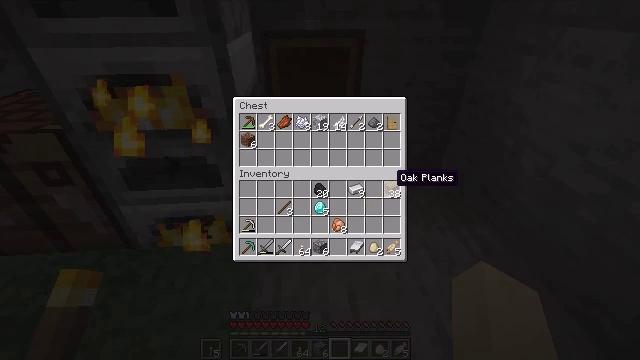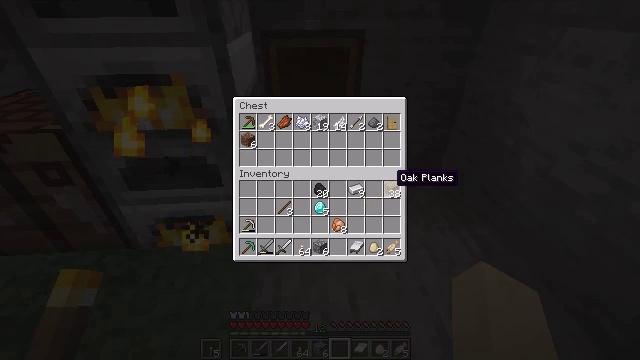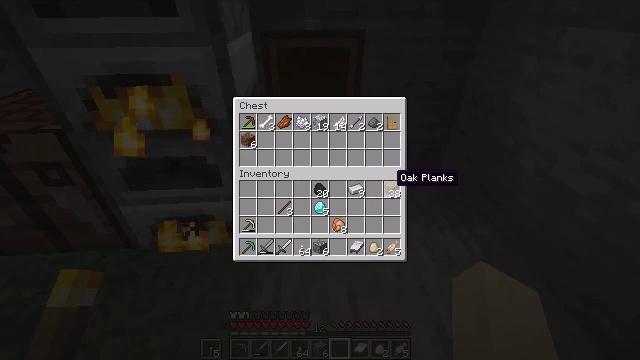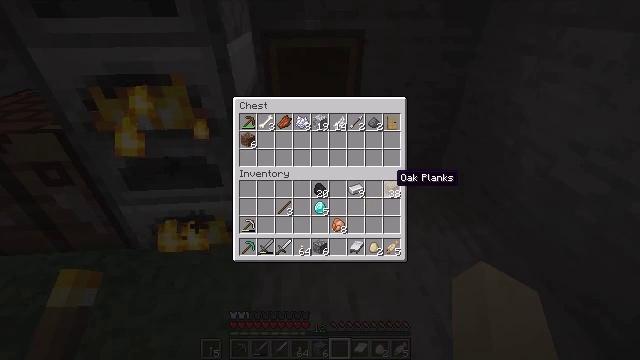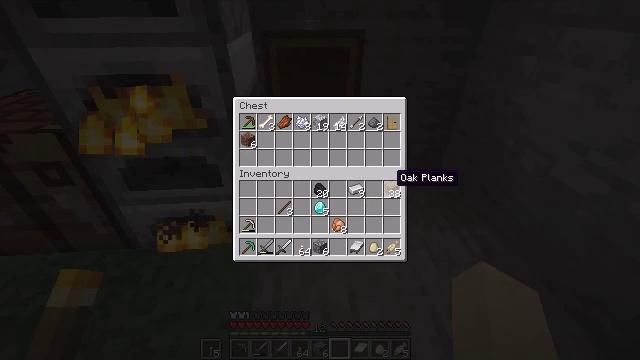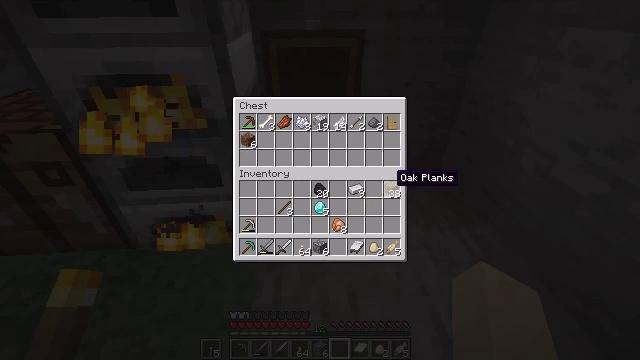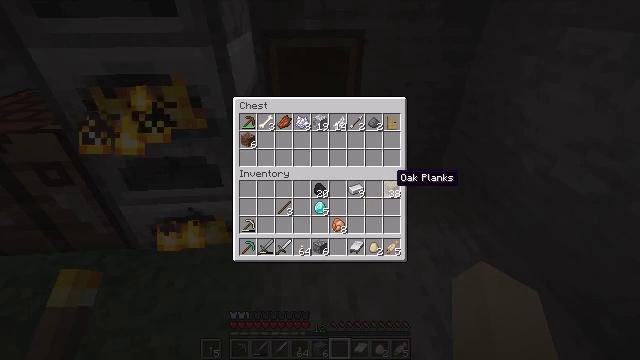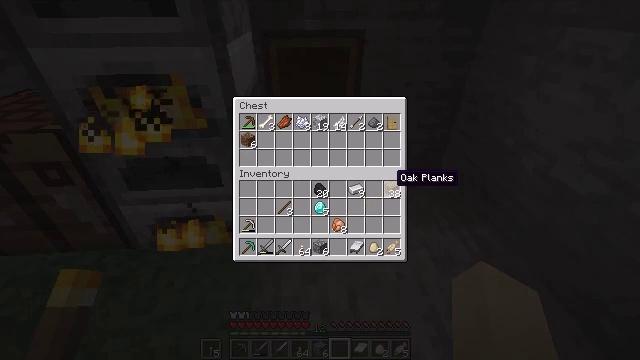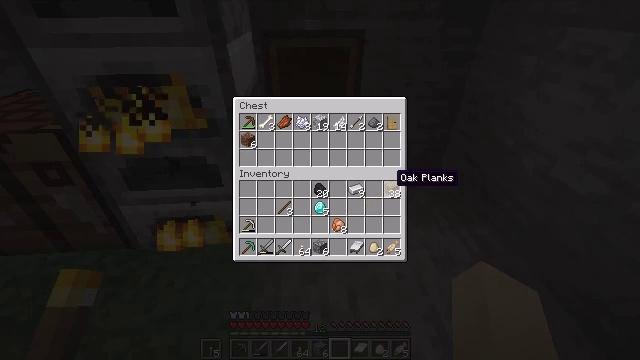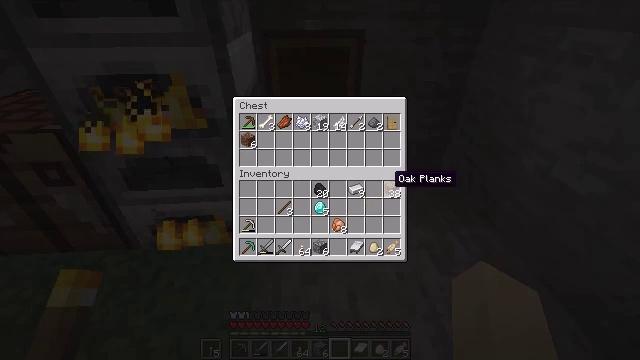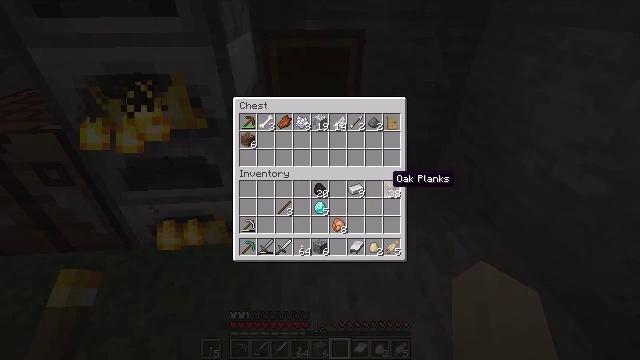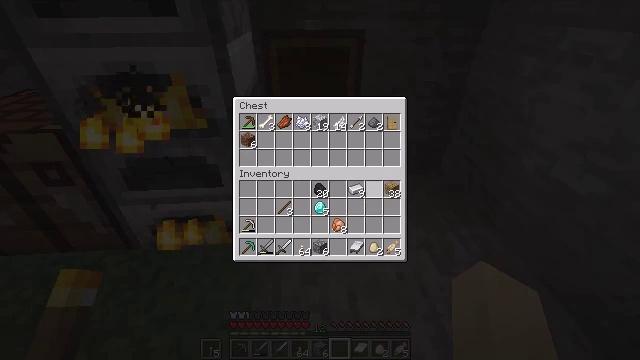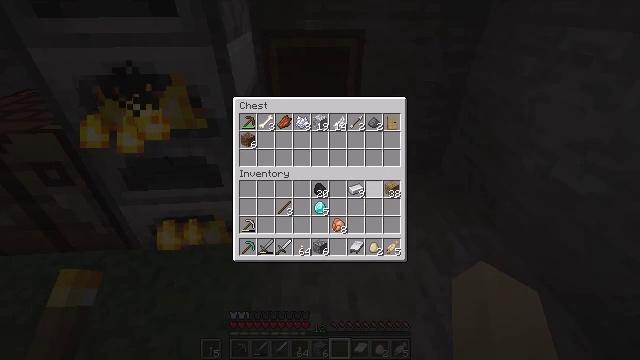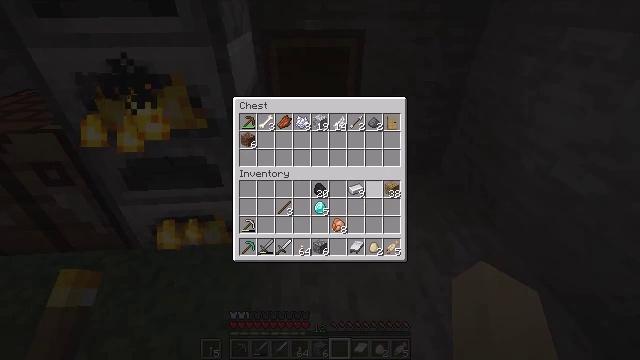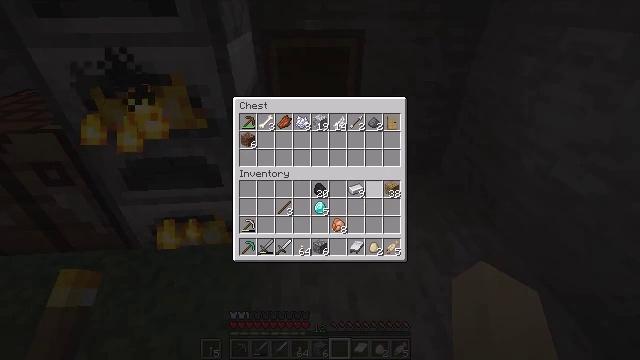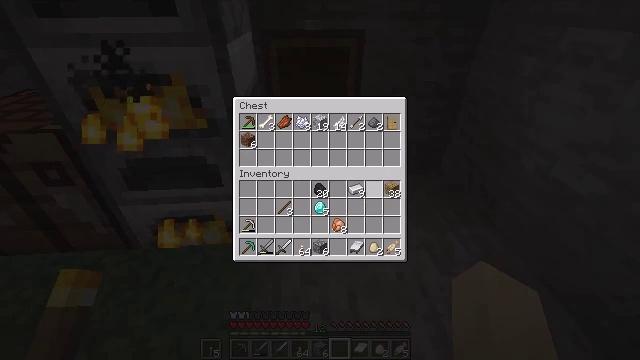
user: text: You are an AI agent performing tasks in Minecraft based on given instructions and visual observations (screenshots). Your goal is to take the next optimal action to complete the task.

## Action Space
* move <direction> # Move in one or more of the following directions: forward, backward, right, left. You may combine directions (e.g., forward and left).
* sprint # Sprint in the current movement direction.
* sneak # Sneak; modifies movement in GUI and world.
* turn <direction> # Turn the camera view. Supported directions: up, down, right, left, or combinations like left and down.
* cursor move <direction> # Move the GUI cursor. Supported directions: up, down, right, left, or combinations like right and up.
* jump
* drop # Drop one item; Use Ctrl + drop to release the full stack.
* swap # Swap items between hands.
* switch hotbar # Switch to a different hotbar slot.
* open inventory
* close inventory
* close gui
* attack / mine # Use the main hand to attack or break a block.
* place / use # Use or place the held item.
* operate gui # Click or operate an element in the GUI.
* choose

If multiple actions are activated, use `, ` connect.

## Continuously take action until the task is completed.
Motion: motion action
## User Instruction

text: Craft the diamond helmet using diamonds.
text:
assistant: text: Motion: no_op
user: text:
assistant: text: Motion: no_op
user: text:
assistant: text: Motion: no_op
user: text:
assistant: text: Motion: no_op
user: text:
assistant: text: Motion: no_op
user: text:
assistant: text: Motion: no_op
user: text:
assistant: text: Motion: no_op
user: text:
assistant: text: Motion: no_op
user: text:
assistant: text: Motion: no_op
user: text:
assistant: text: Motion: no_op
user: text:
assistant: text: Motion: no_op
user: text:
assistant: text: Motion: no_op
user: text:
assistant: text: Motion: no_op
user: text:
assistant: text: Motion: no_op
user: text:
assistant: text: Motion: no_op
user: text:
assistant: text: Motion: no_op
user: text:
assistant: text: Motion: no_op
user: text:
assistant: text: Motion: cursor move left
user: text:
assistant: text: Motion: cursor move left and down
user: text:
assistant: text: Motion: cursor move down
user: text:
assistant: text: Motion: turn right, close gui
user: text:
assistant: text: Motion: no_op
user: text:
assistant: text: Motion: no_op
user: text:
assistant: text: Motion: no_op
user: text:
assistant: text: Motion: no_op
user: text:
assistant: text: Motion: no_op
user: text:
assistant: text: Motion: no_op
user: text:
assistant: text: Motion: no_op
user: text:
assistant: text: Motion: no_op
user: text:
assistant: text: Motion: turn left